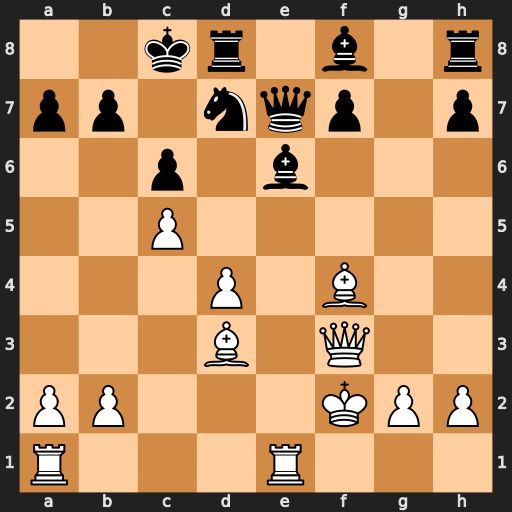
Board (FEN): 2kr1b1r/pp1nqp1p/2p1b3/2P5/3P1B2/3B1Q2/PP3KPP/R3R3
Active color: w
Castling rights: -
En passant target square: -
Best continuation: Qxc6+ bxc6 Ba6#